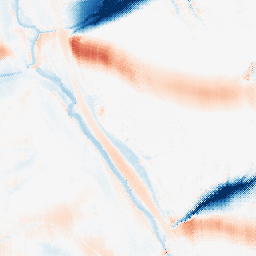
Category: morphological
Decomposition family: morphological_ellipse
Decomposition parameters: operation: average
width: 50
height: 20
Upsampling method: regularized
Upsampling parameters: scale: 4
lambda_reg: 0.1
Upsampling scale: 4